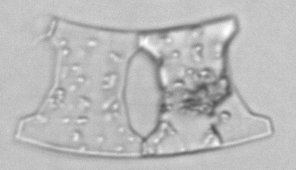
Label: Eucampia